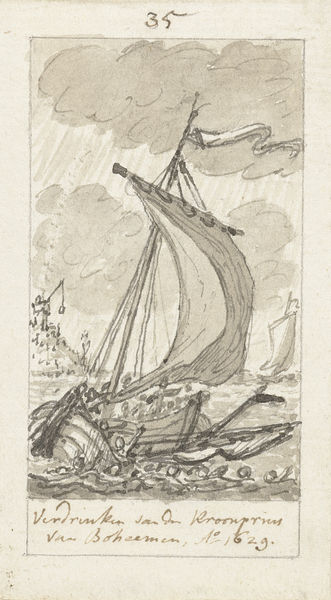
Titel: Het verdrinken van de kroonprins van Bohemen in de Holle Sloot op het IJ voor Amsterdam, 17 januari 1629
Künstler: Simon Fokke
Standort: Amsterdam
Institution: Rijksmuseum
Schlagwörter: berg, feder, himmel, wolken, menschen, ufer, zeichnung, niederlande, mühle, wind, boot, schiff, schrift, segel, segelboot, wellen, fahne, flagge, mast, segelschiff, datierung, schiffbruch, seenot, sturm, wetter, deutsch, regen, kran, tinte, versunken, kentern, ertrinken, 35, schiffsuntergang, havarier